Question: I am currently using the <URL> to load a SQLite databse I have created. At the moment I can't get the following query to work:
'''
SELECT ColumnX FROM TABLE WHERE L6 > 381 Limit 1;
'''
This query is built using the following code:
'''
SQLiteDatabase db = getReadableDatabase();
SQLiteQueryBuilder qb = new SQLiteQueryBuilder();
String[] args = {arg1, arg2};
qb.setTables(TABLENAME);
Cursor c = qb.query(db, new String[] {"ColumnX"}, "? > ?", args, null, null, null, "1");
'''
Here is a snippet of my data:

For example if 'ColumnX = Nom' 'arg1 = L8' and 'arg2 = 380' then I would expect to get 25 but the cursor always returns with the first element of the Nom column.
Am I missing something fundamental here?
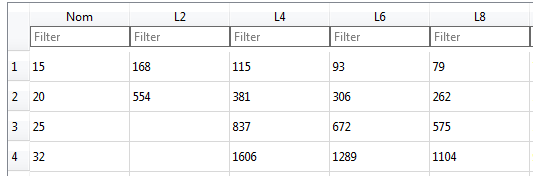
Answer: I'm guessing that your columns are of type integer. When you're substituting ? with arg2 it is transformed to a string.
So in the end you're calling:
'''
SELECT ColumnX FROM TABLE WHERE L6 > '381' Limit 1;
'''
To fix that, insert the integer manually:
'''
Cursor c = qb.query(db,
new String[] {"Nom"},
"? > " + arg2,
new String[] { arg1 },
null, null, null, "1");
'''